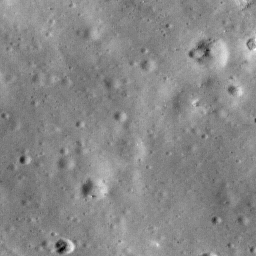
Host type: background_regolith
Lunar coordinates: latitude nan, longitude nan